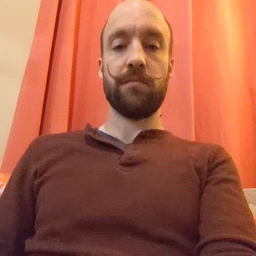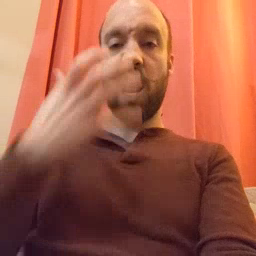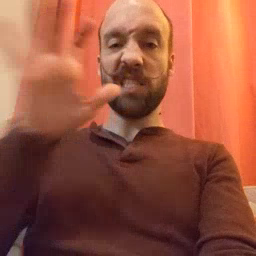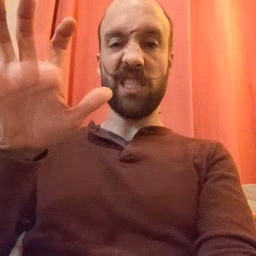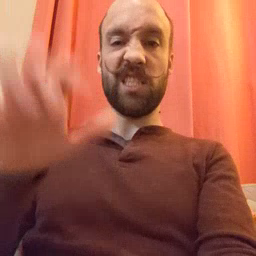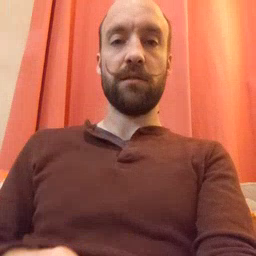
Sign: hot